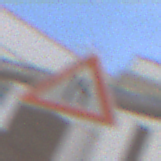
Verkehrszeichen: EinseitigVerengteFahrbahnRechts
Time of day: MorningAfternoon
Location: Outdoor (Urban)
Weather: PartlyCloudy
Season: NotSpecified
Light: Natural